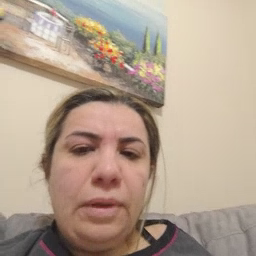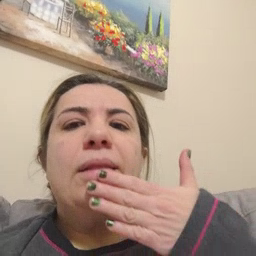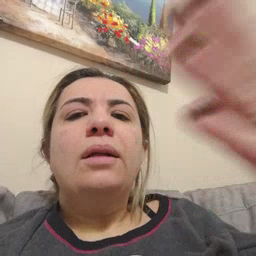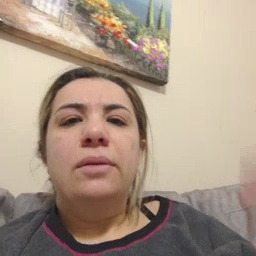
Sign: thankyou